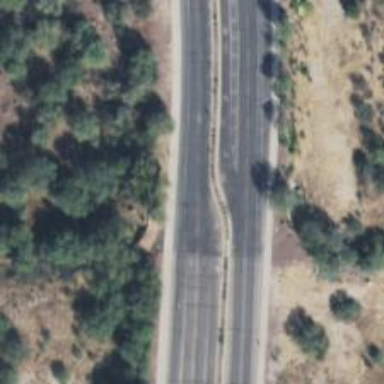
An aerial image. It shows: Asphalt road classified as tertiary.